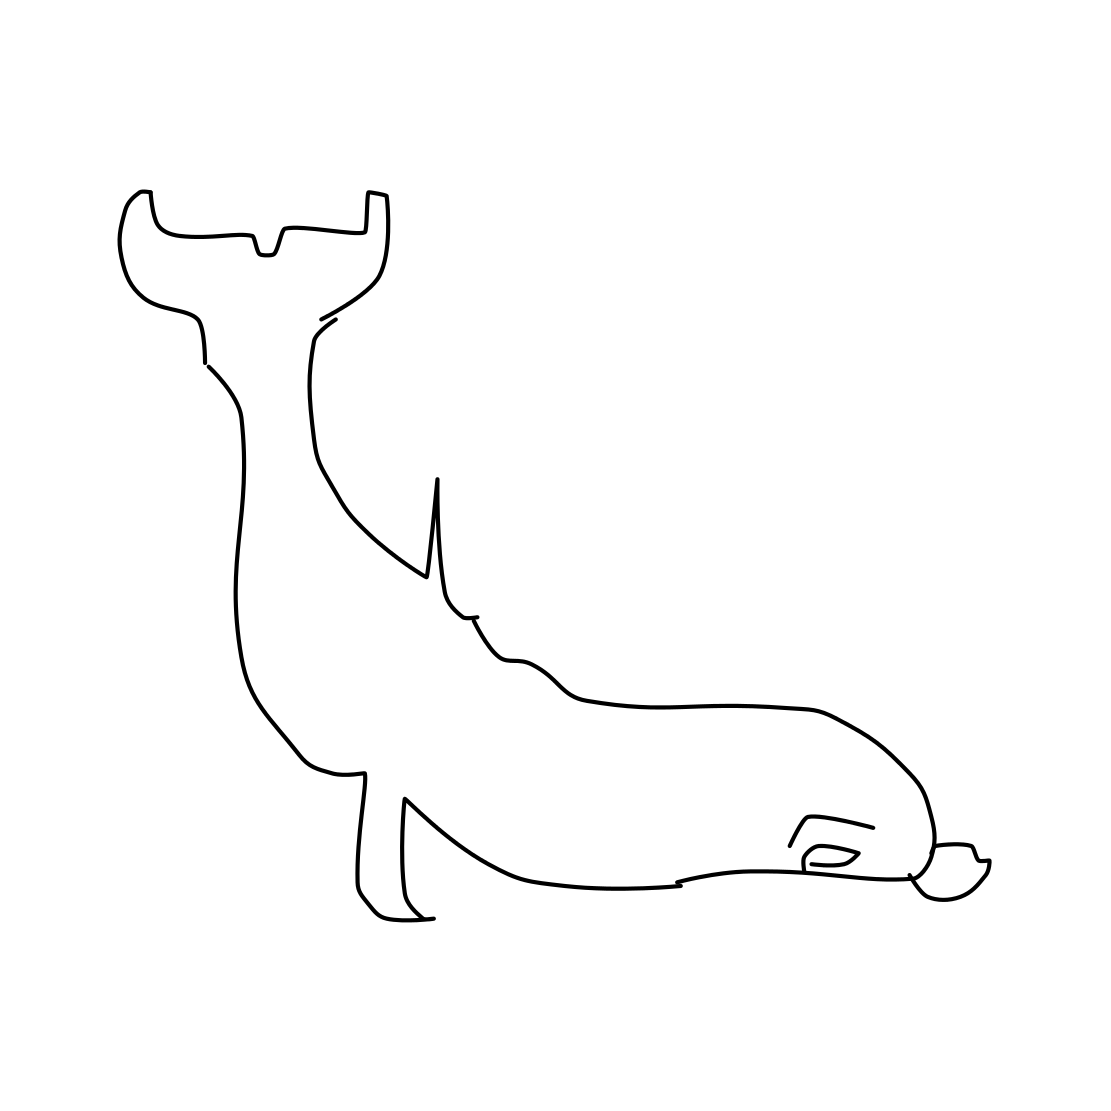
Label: dolphin